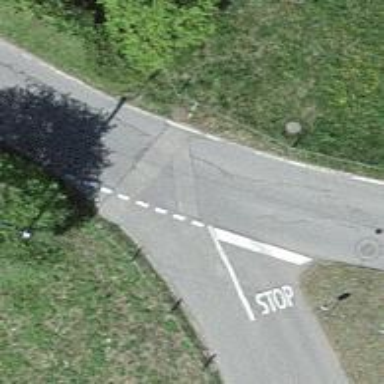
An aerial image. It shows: Stop road.